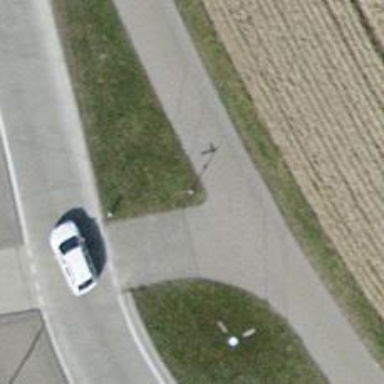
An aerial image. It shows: Guidepost providing information.